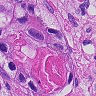
Metastatic tissue present: yes